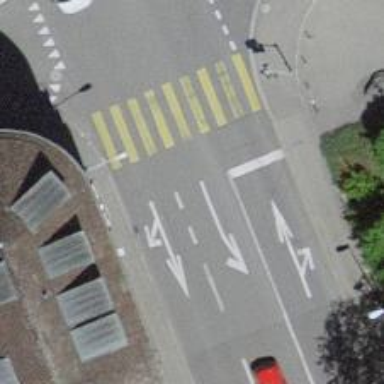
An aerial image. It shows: Road with traffic signals.